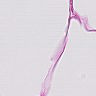
Metastatic tissue present: no